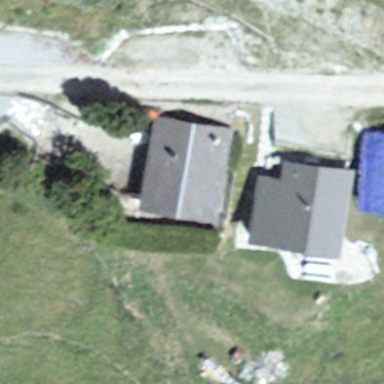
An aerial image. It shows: Detached building with gabled roof.